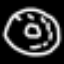
Label: donut